Question: I have the following string:
'''
$teststring = "
Flow Link Back Mdix
'''
Port Type Duplex Speed Neg ctrl State Pressure Mode
---
fa1 100M-Copper -- -- -- -- Down -- --
fa2 100M-Copper -- -- -- -- Down -- --
fa3 100M-Copper -- -- -- -- Down -- --
fa4 100M-Copper -- -- -- -- Down -- --
fa5 100M-Copper -- -- -- -- Down -- --
fa6 100M-Copper -- -- -- -- Down -- --
fa7 100M-Copper -- -- -- -- Down -- --
fa8 100M-Copper -- -- -- -- Down -- --
gi1 1G-Combo-C -- -- -- -- Down -- --
gi2 1G-Combo-C Full 100 Enabled Off Up Disabled Off
'''
Flow Link
'''
Ch Type Duplex Speed Neg control State
---
Po1 -- -- -- -- -- Not Present
Po2 -- -- -- -- -- Not Present
Po3 -- -- -- -- -- Not Present
Po4 -- -- -- -- -- Not Present
Po5 -- -- -- -- -- Not Present
Po6 -- -- -- -- -- Not Present
Po7 -- -- -- -- -- Not Present
Po8 -- -- -- -- -- Not Present "
;
I'm trying to parse each field.
Here's the code I have so far:
'''
$teststring = explode("<BR>", $teststring);
$vlandetailsArray = array();
foreach ($teststring as $vlandetails)
{
// port space type space duplex speed space neg
$pattern = '/(<URL>]/i';
if (preg_match($pattern, $vlandetails, $matches))
{
echo 'match 0: '.$matches[0].'<br>'; //0 index always returns all matches
}
'''
This returns the following:
'''
match 0: -------- ----
match 0: fa1 100M-Copper -- --
match 0: fa2 100M-Copper -- --
match 0: fa3 100M-Copper -- --
match 0: fa4 100M-Copper -- --
match 0: fa5 100M-Copper -- --
match 0: fa6 100M-Copper -- --
match 0: fa7 100M-Copper -- --
match 0: fa8 100M-Copper -- --
match 0: gi1 1G-Combo-C -- --
match 0: -------- ----
match 0: Po1 -- -- --
match 0: Po2 -- -- --
match 0: Po3 -- -- --
match 0: Po4 -- -- --
match 0: Po5 -- -- --
match 0: Po6 -- -- --
match 0: Po7 -- -- --
match 0: Po8 -- -- --
'''
I don't understand why it's not picking up the line that looks like this:
'''
gi2 1G-Combo-C Full 100 Enabled Off Up Disabled Off
'''
Can you tell me what i'm missing / doing wrong?
FYI. I'm still playing around with my regex,so you'll notice that sometimes i use the pattern (-{2}) and other times -+ etc.
I've modified the teststring. Previously, I had the following code to replace any CR LF with .
'''
$this->_data = str_replace(chr(10),"<BR>",$this->_data ,$count);//strip New line
$this->_data = str_replace(chr(13),'',$this->_data ,$count);//strip carriage return
'''
I'm sorry, I overlooked these lines of code - have too many "tests" in my page. The test string you see now is the "raw" stuff. I just save everything to a file like so:
'''
$fp = fopen('/var/www/lsm/application/logs/showinterfacesstatus.txt', 'w');
fwrite($fp, $this->_data);
fclose($fp);
'''
where $this->_data contains the raw data. i opened this file and copied everything ... then pasted into my teststring variable.
Having said that, I have analyzed the file in a text editor and i can see that the only thing that's different between the original string and the modified string is that it has been stripped of all CRLFs. But in case it helps, I've removed this logic.
I've also included a screenshot of the unmodified data inside a text editor.
thanks.

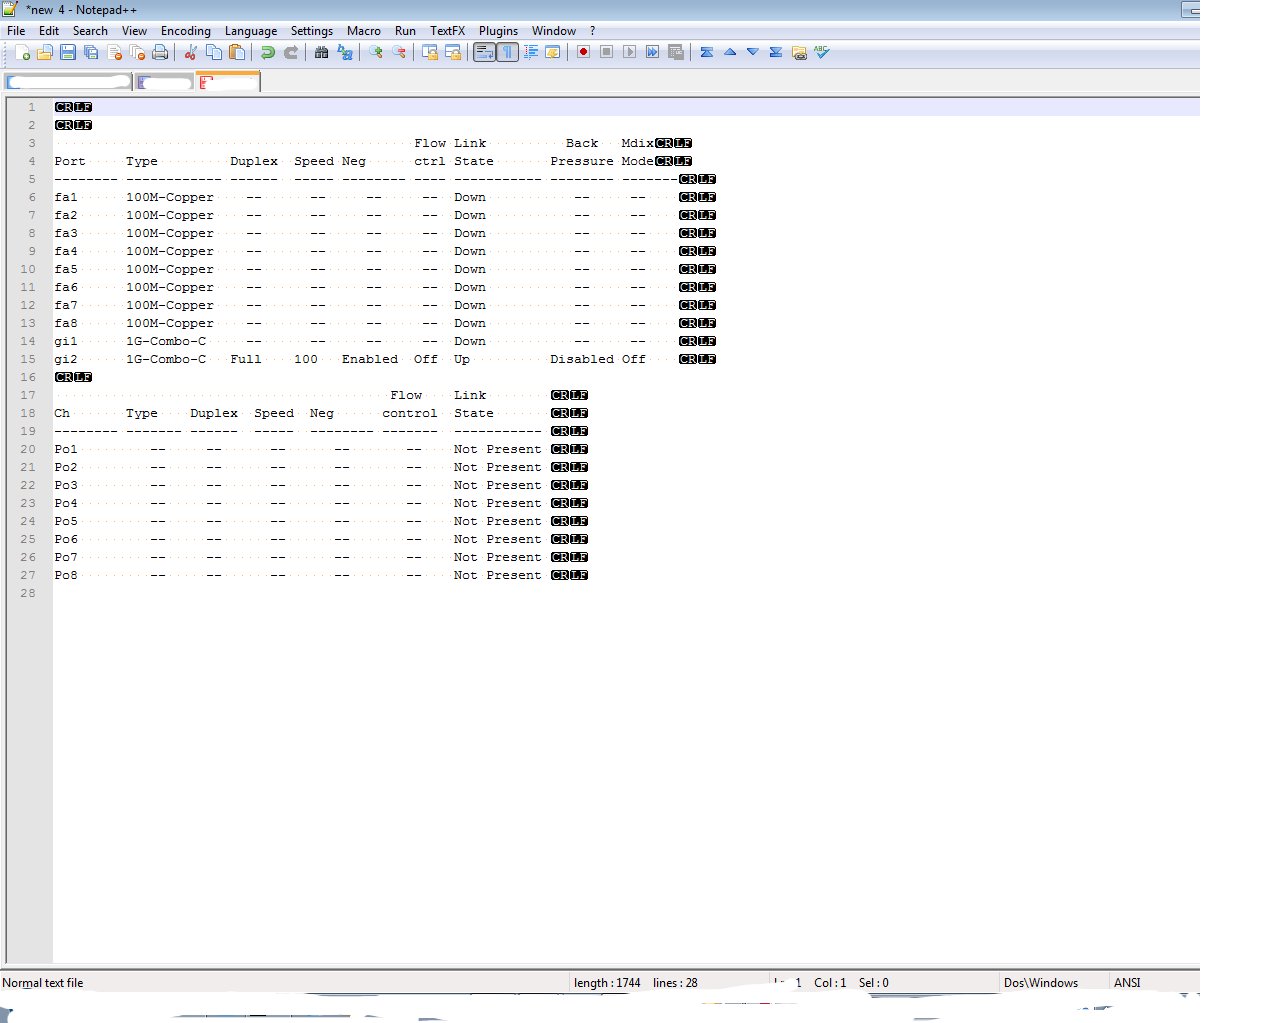
Answer: Try this one:
'''
#[a-z]{2}\d\s[^\s]+ [a-z\-]+[^\s]+ ([^\s]+) ([^\s]+) ([^\s]+) ([^\s]+) ([^\s]+) ([^\s]+)#si
'''
You must have case-insensitive mode enabled.
Other one, to capture the... inteface name?
'''
#[a-z]{2}\d ([^\s]+) [a-z\-]+[^\s]+ ([^\s]+) ([^\s]+) ([^\s]+) ([^\s]+) ([^\s]+) ([^\s]+)#si
'''
Full code example:
'''
<?php
$teststring = "
Flow Link Back Mdix
Port Type Duplex Speed Neg ctrl State Pressure Mode
-------- ------------ ------ ----- -------- ---- ----------- -------- -------
fa1 100M-Copper -- -- -- -- Down -- --
fa2 100M-Copper -- -- -- -- Down -- --
fa3 100M-Copper -- -- -- -- Down -- --
fa4 100M-Copper -- -- -- -- Down -- --
fa5 100M-Copper -- -- -- -- Down -- --
fa6 100M-Copper -- -- -- -- Down -- --
fa7 100M-Copper -- -- -- -- Down -- --
fa8 100M-Copper -- -- -- -- Down -- --
gi1 1G-Combo-C -- -- -- -- Down -- --
gi2 1G-Combo-C Full 100 Enabled Off Up Disabled Off
Flow Link
Ch Type Duplex Speed Neg control State
-------- ------- ------ ----- -------- ------- -----------
Po1 -- -- -- -- -- Not Present
Po2 -- -- -- -- -- Not Present
Po3 -- -- -- -- -- Not Present
Po4 -- -- -- -- -- Not Present
Po5 -- -- -- -- -- Not Present
Po6 -- -- -- -- -- Not Present
Po7 -- -- -- -- -- Not Present
Po8 -- -- -- -- -- Not Present";
$pattern = '#[a-z]{2}\d ([^\s]+) [a-z\-]+[^\s]+ ([^\s]+) ([^\s]+) ([^\s]+) ([^\s]+) ([^\s]+) ([^\s]+)#si';
preg_match_all($pattern, $teststring, $matches, PREG_SET_ORDER);
foreach ($matches as $match) {
echo '<pre>';
var_dump($match);
echo '</pre>';
}
/* EOF */
'''